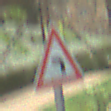
Verkehrszeichen: KurveLinks
Umgebung: Outdoor, Nature
Tageszeit: Midday
Wetter: PartlyCloudy
Licht: Natural
Jahreszeit: NotSpecified
Kontrast: HighContrast